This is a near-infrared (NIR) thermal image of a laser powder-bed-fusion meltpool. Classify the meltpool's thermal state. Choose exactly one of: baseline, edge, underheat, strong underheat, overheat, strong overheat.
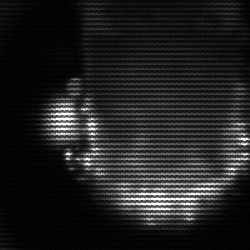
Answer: baseline